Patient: sex F, age 69
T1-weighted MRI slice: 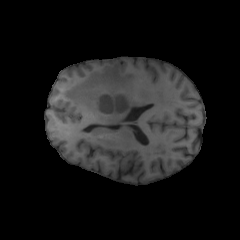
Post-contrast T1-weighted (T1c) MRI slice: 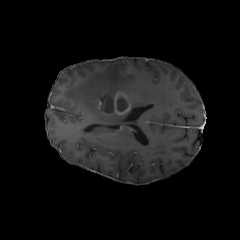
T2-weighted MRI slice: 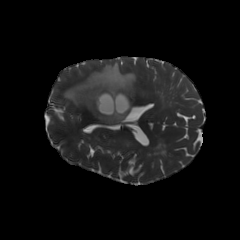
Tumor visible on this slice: yes
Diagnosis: Glioblastoma, IDH-wildtype
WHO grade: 4